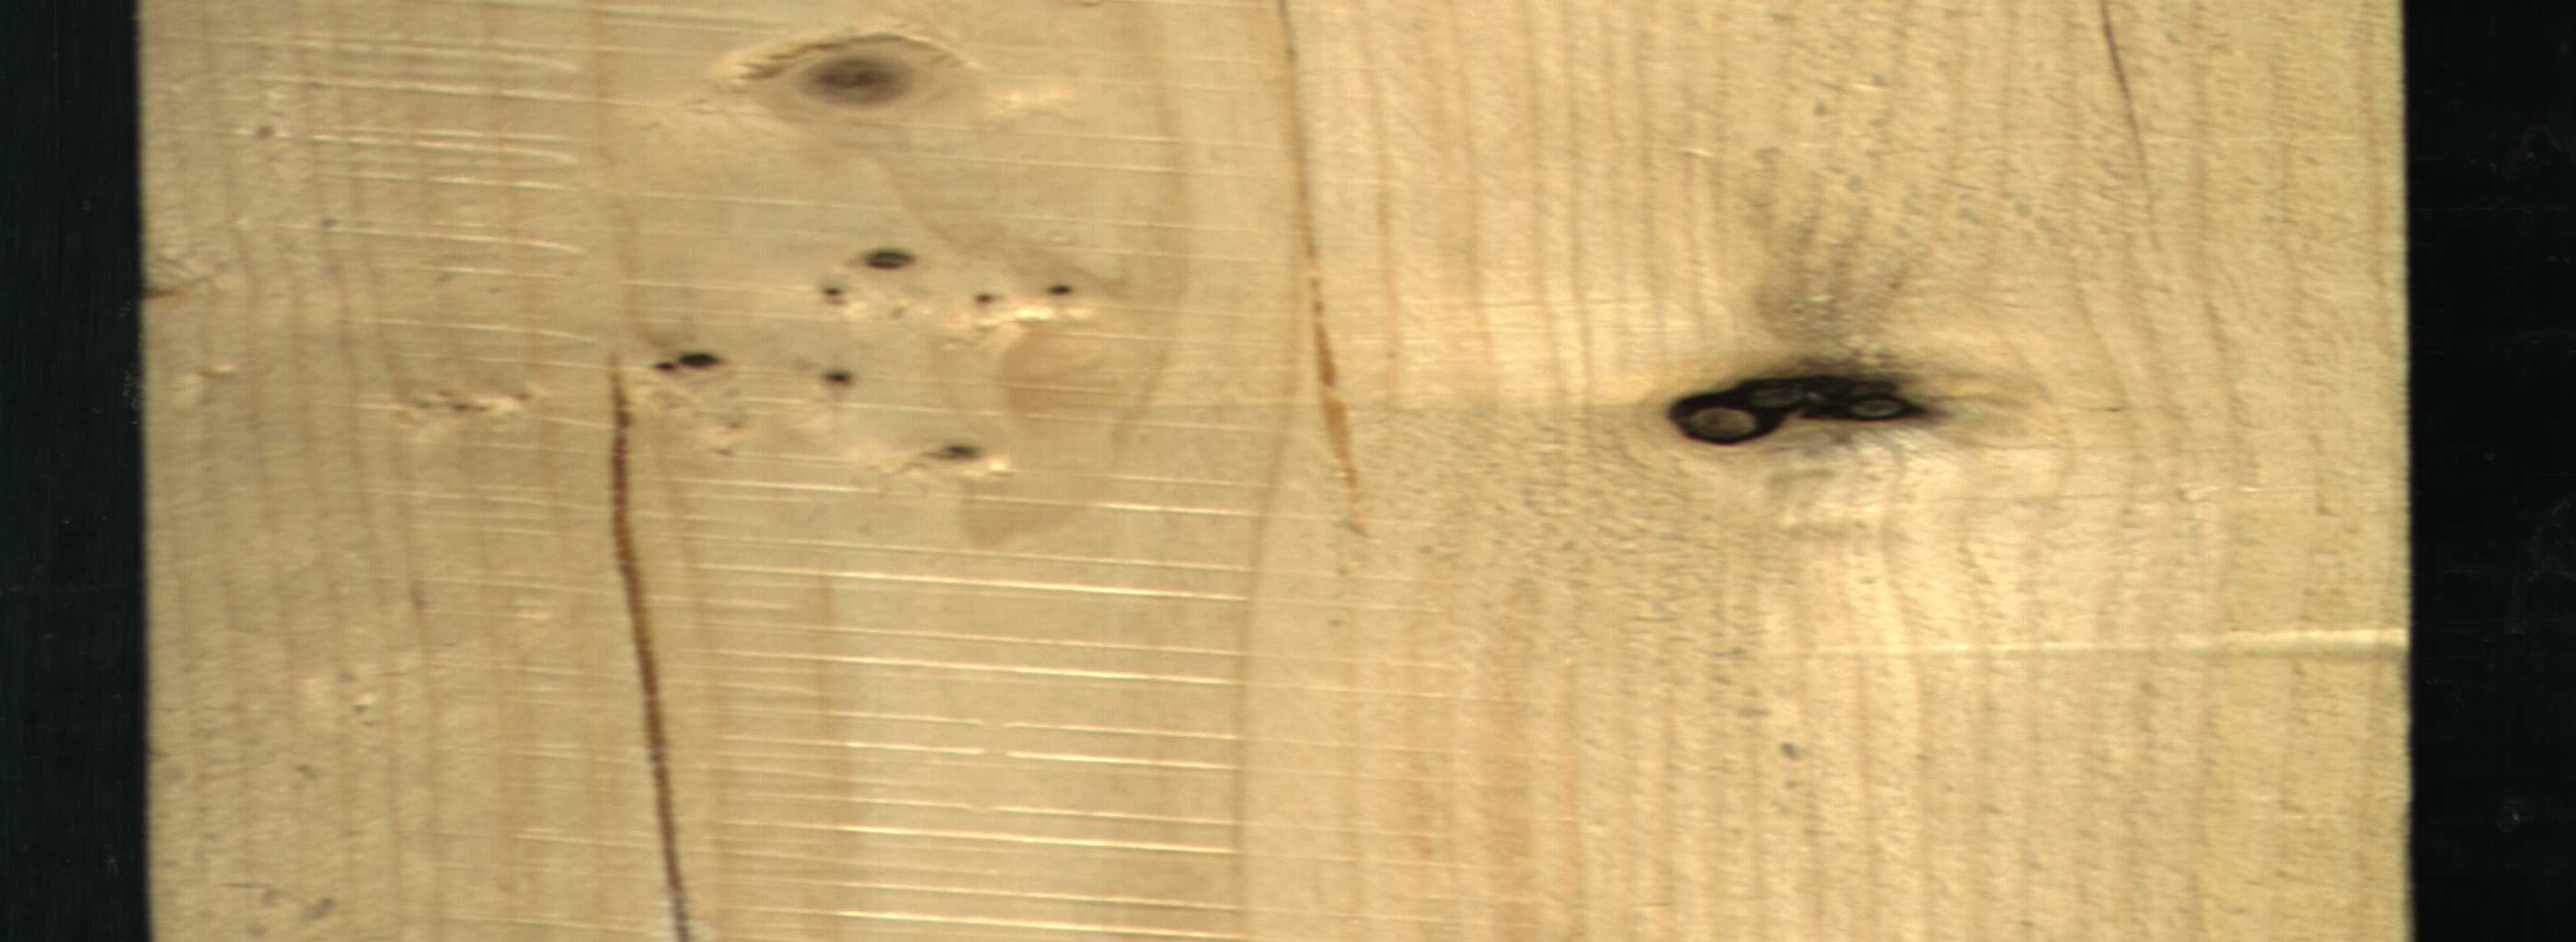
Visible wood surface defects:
resin
resin
Dead_Knot
Dead_Knot
Dead_Knot
Dead_Knot
Live_Knot
Live_Knot
Live_Knot